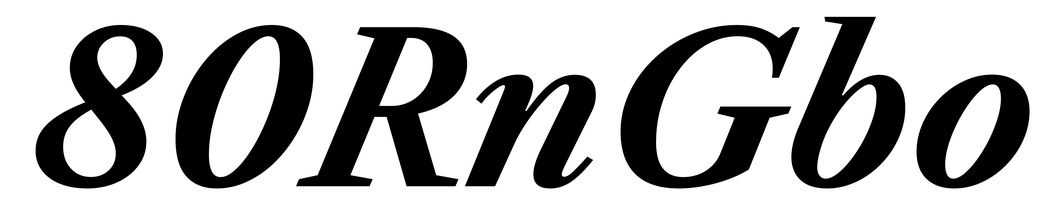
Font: LibreCaslonText-Italic_Bold_Italic